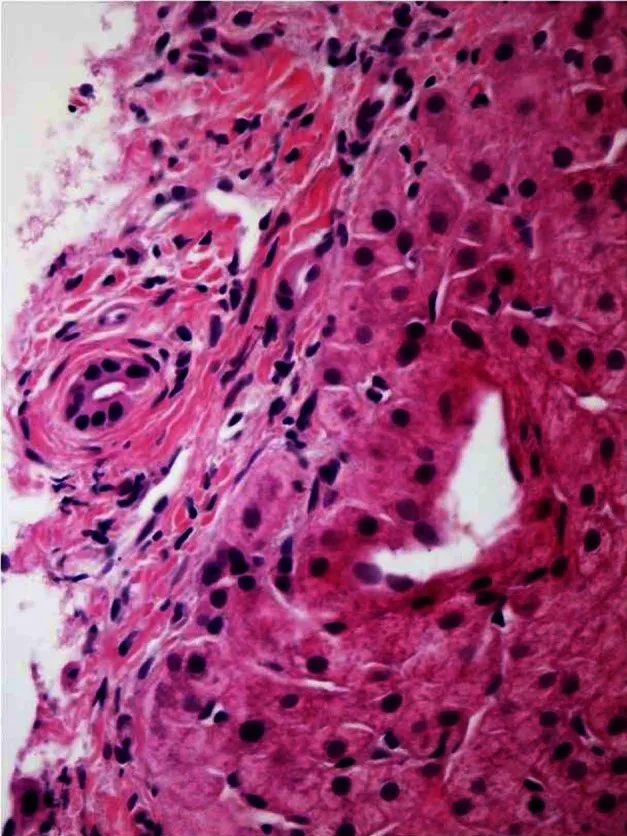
Liver biopsy showed "Onion-skin" periductal fibrosis.
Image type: pathology (h&e)